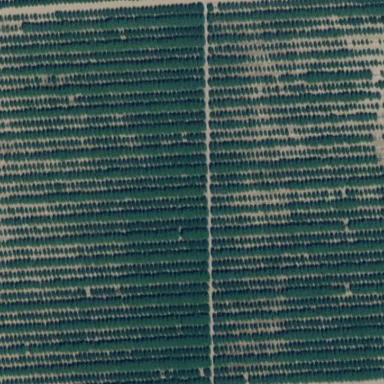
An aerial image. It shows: Almond orchard with rows of almond trees.